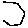
Label: hexagon